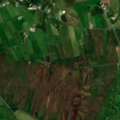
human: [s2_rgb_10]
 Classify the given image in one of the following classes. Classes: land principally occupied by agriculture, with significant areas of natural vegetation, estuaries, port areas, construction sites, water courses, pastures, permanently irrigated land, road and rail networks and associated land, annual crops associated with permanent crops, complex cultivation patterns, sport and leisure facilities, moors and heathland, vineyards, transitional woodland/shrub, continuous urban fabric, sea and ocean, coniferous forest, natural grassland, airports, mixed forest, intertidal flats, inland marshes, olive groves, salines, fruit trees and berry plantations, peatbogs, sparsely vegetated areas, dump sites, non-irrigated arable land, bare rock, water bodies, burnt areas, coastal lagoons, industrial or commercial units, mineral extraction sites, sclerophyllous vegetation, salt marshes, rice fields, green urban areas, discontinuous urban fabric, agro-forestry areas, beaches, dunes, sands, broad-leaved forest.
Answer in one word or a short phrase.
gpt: pastures, peatbogs